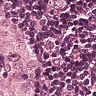
Metastatic tissue present: yes